Question: Please help, I run query :
'''
SELECT *
FROM 'euclidean'
WHERE id_latihan = '46'
ORDER BY jarak ASC
LIMIT 3
'''
Output :

I want to know how to count label from that output, I want the output showing like this :
'''
+-------+---+
| LOBBY | 2 |
+-------+---+
| PMB | 1 |
+-------+---+
'''
Any help will appreciate. Thanks in advance
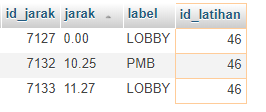
Answer: assuming you want the resulting count from your select you could use
'''
select label, count(*)
from (
SELECT *
FROM 'euclidean'
WHERE id_latihan = '46'
ORDER BY jarak ASC
LIMIT 3) t
group by label
'''
or directly form you query
'''
SELECT label, count(*)
FROM 'euclidean'
WHERE id_latihan = '46'
GROUP BY label
ORDER BY label
'''